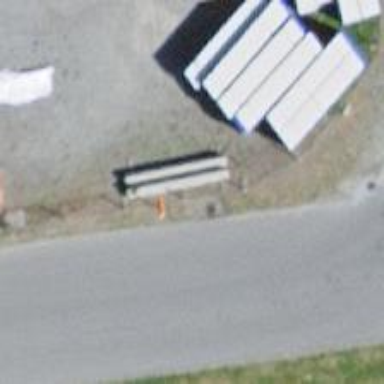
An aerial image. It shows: Pole supporting roof covering pipeline marker.